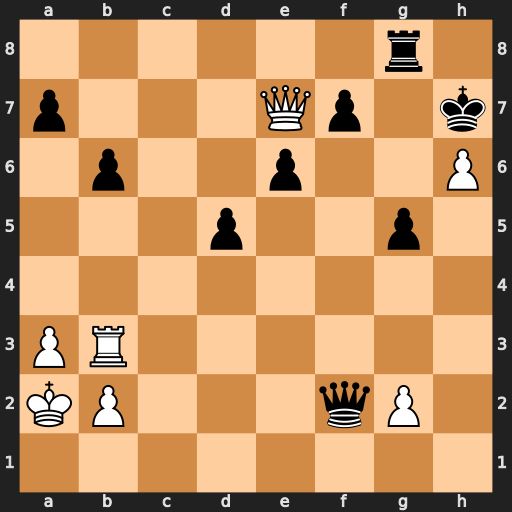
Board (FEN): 6r1/p3Qp1k/1p2p2P/3p2p1/8/PR6/KP3qP1/8
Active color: w
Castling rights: -
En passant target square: -
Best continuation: Rf3 Qxf3 gxf3